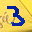
Label: 3